Field crop: maize
Growth stage: 1
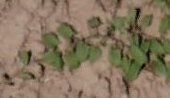
Species: convolvulus